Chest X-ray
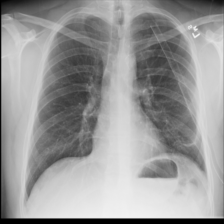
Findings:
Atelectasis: negative
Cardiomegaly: negative
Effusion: negative
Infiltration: negative
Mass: negative
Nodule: negative
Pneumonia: negative
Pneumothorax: positive
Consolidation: negative
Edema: negative
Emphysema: negative
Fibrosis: negative
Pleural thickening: negative
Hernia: negative